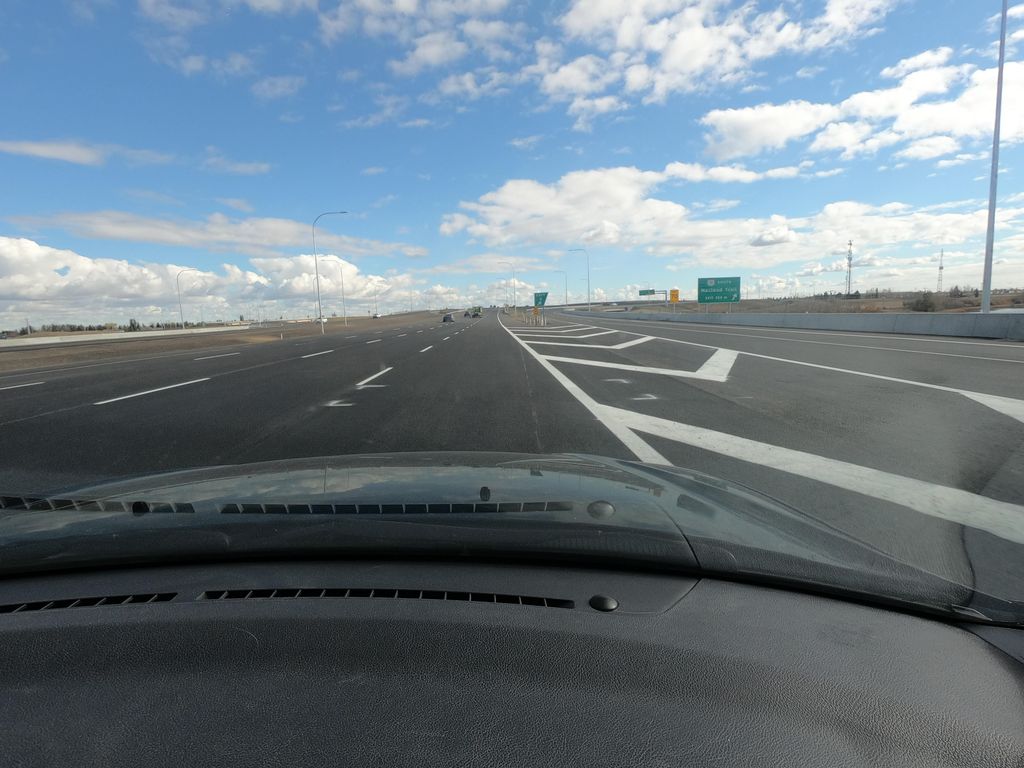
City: calgary